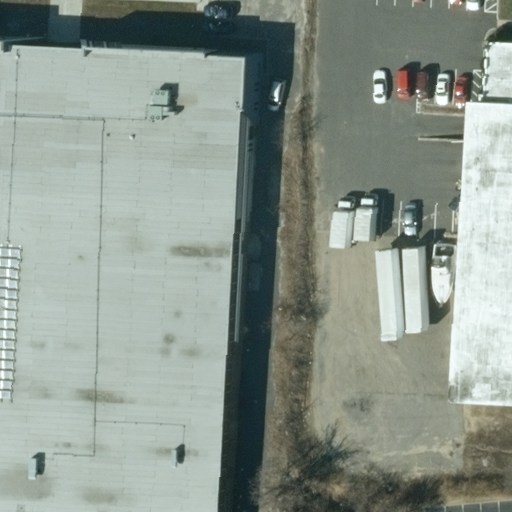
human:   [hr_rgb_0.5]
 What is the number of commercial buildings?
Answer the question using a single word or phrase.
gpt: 0

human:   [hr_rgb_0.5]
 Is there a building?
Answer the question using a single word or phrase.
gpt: yes

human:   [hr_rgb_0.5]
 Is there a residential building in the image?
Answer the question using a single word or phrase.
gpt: no

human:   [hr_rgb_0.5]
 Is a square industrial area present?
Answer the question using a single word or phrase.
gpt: no

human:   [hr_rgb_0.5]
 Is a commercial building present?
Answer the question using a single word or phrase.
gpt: no

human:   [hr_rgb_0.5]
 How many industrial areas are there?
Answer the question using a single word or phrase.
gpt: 1

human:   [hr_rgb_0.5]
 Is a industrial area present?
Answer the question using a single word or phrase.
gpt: yes

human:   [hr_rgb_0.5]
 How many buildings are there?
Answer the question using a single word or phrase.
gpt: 2

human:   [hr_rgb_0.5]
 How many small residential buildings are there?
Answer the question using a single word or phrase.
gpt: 0

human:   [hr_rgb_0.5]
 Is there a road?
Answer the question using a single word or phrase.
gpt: no

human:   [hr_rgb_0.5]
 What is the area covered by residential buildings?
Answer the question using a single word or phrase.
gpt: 0m2

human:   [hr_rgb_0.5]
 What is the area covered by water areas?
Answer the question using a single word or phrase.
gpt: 0m2

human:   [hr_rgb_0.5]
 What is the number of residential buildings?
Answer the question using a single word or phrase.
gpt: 0

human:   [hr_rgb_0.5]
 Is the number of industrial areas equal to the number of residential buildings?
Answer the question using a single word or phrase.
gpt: no

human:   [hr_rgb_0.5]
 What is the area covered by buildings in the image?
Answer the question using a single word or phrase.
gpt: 3203m2

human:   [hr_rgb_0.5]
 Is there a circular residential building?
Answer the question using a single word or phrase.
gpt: no

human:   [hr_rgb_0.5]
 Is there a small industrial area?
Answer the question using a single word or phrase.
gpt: no

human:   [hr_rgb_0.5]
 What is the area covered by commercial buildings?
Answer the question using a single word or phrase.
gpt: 0m2

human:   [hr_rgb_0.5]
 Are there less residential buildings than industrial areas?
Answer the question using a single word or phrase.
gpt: yes

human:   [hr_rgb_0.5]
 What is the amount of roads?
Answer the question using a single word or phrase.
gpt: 0

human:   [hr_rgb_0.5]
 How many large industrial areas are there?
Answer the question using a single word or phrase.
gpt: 1

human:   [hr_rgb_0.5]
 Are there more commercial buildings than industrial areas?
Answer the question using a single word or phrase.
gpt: no

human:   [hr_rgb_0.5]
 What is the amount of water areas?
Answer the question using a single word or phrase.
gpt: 0

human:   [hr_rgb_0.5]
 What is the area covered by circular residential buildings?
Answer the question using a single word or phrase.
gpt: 0m2

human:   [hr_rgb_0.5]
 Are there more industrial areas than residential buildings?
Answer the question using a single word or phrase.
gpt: yes

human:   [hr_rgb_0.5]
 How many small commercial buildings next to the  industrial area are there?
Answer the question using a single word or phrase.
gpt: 0

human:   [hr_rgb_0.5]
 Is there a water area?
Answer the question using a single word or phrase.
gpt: no

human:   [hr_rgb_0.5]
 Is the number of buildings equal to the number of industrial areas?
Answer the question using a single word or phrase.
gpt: no

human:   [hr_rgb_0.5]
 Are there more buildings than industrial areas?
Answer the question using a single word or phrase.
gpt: yes

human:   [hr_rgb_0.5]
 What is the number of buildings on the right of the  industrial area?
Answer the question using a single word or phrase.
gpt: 0

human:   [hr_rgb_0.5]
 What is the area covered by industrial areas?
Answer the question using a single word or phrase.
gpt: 10623m2

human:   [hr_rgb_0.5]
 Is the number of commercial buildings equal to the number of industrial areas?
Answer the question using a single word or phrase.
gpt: no

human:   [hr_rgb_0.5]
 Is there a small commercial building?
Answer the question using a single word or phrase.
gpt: no

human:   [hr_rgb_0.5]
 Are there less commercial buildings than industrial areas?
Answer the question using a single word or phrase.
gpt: yes

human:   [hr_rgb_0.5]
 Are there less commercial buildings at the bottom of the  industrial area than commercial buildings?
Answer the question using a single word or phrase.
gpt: no

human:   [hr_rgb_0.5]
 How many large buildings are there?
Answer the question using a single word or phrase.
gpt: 2

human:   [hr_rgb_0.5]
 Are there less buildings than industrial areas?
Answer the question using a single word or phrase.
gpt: no

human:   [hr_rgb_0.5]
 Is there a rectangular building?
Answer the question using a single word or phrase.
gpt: yes

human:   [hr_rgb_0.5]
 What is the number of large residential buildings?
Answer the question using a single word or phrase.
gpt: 0

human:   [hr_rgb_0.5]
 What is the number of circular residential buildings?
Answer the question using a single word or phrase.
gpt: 0

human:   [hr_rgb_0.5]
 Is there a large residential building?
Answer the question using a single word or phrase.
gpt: no

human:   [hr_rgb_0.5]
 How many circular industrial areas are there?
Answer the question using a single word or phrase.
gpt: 0

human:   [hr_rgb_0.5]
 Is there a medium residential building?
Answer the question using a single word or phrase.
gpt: no

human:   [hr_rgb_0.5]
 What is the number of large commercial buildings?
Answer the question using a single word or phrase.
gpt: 0

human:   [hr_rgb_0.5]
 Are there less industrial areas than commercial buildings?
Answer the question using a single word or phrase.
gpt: no

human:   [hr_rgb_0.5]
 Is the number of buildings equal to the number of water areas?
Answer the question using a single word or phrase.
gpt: no

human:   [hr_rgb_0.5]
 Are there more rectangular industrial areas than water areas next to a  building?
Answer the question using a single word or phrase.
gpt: yes

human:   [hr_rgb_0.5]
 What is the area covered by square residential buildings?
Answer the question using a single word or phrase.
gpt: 0m2

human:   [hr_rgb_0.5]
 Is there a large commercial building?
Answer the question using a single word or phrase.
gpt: no

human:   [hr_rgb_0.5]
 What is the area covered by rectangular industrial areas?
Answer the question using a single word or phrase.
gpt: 10623m2

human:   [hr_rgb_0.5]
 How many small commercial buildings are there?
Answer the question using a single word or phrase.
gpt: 0

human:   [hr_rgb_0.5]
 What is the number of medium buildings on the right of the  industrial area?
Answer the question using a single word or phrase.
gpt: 0

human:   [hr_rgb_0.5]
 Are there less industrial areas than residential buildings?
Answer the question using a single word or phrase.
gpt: no

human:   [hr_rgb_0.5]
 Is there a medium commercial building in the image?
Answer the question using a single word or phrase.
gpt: no

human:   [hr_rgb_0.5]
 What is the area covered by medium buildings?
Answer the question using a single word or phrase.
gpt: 0m2

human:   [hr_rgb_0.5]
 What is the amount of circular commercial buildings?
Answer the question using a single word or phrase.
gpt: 0

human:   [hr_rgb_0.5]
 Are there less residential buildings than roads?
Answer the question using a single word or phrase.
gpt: no

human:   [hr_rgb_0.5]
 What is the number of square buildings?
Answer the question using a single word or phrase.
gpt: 0

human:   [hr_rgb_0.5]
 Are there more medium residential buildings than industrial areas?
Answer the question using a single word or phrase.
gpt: no

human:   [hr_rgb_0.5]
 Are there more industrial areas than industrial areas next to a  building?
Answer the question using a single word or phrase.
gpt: no

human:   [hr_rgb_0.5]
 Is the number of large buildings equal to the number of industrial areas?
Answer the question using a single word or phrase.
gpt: no

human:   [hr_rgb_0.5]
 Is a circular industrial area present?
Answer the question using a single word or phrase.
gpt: no

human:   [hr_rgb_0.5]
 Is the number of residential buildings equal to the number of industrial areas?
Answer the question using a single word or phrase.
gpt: no

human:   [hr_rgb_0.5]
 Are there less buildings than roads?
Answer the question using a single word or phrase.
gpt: no